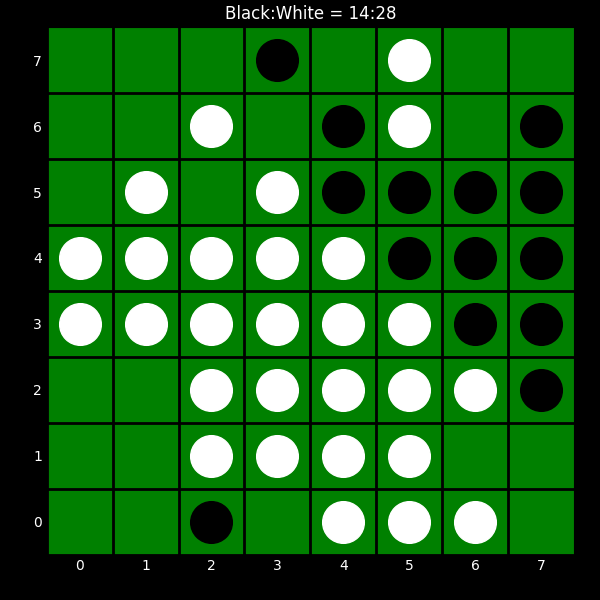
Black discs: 14
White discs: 28